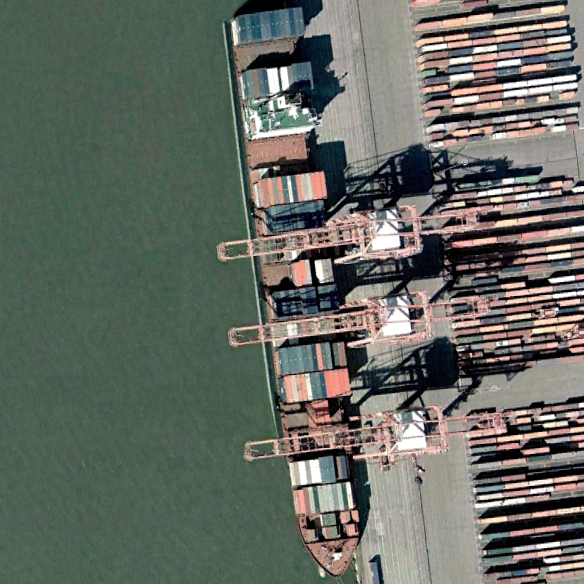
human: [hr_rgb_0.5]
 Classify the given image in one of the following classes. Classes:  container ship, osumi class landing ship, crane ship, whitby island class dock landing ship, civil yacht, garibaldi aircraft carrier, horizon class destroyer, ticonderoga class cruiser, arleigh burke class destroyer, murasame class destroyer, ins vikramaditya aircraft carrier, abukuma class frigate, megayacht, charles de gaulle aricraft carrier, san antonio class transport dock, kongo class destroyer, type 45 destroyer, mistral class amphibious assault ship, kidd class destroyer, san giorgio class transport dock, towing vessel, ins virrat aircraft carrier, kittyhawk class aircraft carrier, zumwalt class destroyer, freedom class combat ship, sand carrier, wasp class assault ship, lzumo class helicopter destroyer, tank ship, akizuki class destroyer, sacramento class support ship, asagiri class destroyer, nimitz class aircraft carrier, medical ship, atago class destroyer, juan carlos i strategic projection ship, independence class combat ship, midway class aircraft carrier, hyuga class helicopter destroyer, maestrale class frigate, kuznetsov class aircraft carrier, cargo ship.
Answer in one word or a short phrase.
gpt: Container ship